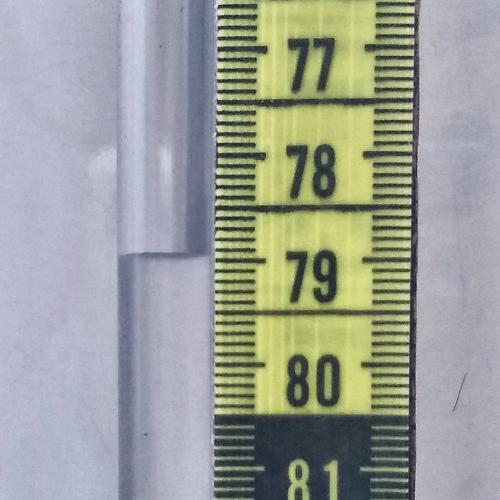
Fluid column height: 78.9 cm